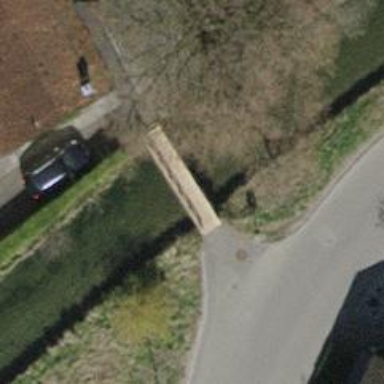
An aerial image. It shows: Concrete footway bridge.